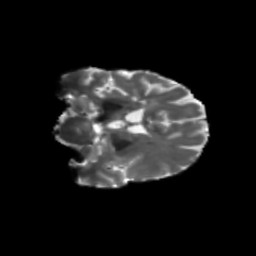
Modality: T2w
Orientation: coronal
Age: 50
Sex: female
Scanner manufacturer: siemens
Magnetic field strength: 3 T
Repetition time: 5.25 s
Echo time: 0.08 s